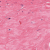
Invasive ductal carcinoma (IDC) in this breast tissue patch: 0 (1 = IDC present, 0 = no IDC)